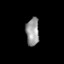
Tissue: prostate
Cell type: T cells
Senescence score: 0.7526
Nuclear area (px): 361
Mean DAPI intensity: 149.521